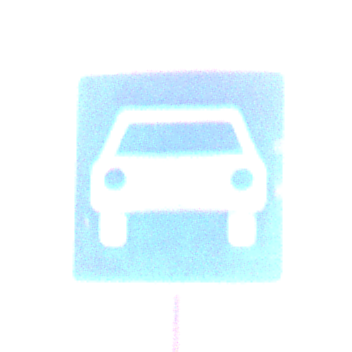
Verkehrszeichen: Kraftfahrstrasse
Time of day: SunriseSunset
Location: Outdoor (Urban)
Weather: Clear
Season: NotSpecified
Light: Natural